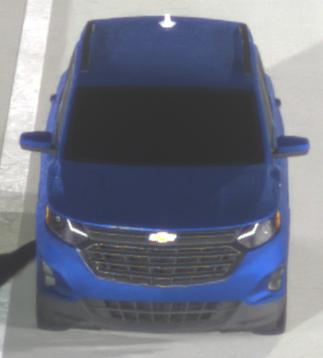
Make: Chevrolet
Model: Equinox
Detailed model: Gen. 2
Model produced from: 2015
Model produced until: 2017
Doors: 5
Color: blue
Road condition: dry road
Daytime: night
Contrast: high contrast